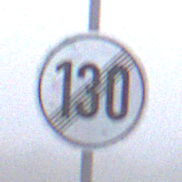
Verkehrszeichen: EndeGeschwindigkeit130
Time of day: MorningAfternoon
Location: Outdoor (RoadRail)
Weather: Overcast
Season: NotSpecified
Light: Natural